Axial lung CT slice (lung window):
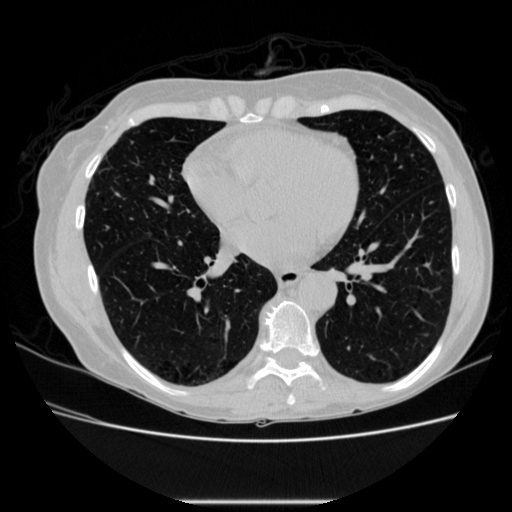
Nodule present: no